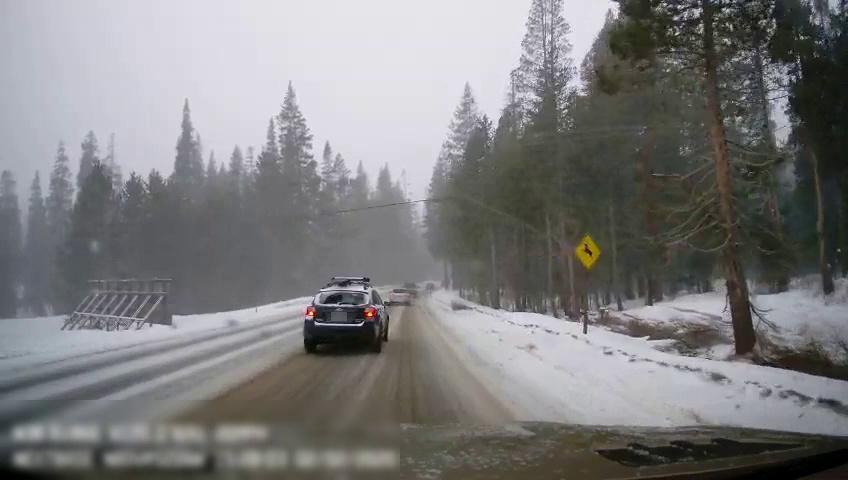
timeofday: Day
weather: Snowy
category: Drivable Space
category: Vehicles | Truck
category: Vehicles | Car
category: Vehicles | SUV
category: Traffic | Signs